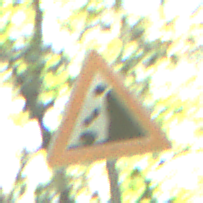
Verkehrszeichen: SteinschlagRechts
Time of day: Midday
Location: Outdoor (Nature)
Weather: Clear
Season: NotSpecified
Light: Natural